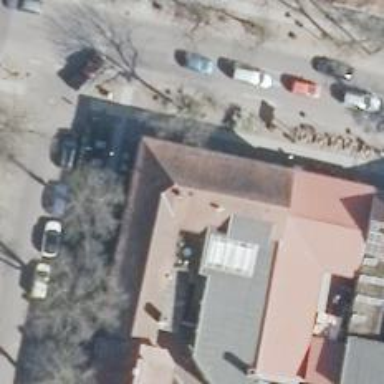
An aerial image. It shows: Restaurant.